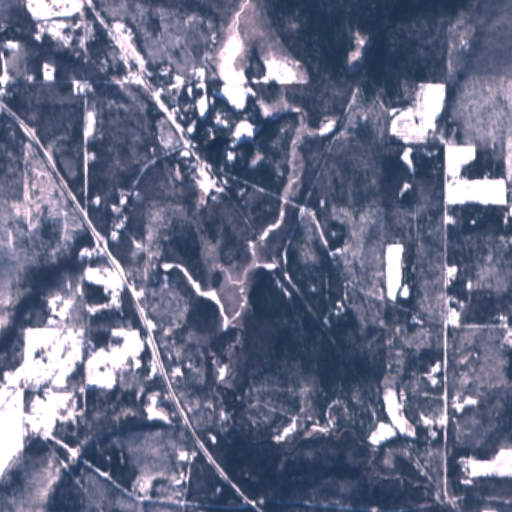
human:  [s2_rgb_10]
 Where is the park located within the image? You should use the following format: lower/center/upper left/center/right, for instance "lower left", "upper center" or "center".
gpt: The park is located in the upper left of the image.
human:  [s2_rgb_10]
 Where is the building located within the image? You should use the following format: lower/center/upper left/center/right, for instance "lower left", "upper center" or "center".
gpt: The building is located in the center left of the image.
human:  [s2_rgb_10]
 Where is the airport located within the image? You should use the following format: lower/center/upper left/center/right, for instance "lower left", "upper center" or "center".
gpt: There is no airport in the image.